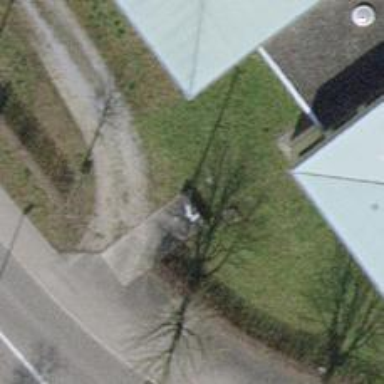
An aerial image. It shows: Surveillance object is present in the image.